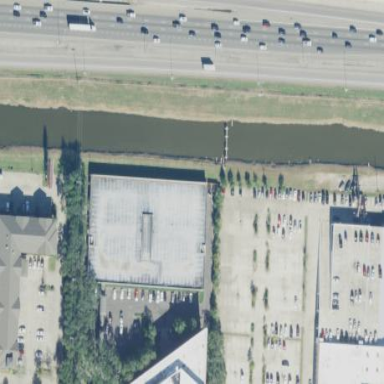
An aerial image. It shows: Parking building.